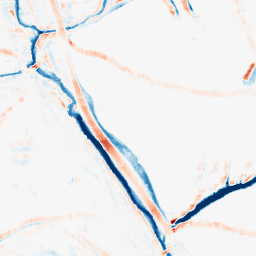
Category: morphological
Decomposition family: morphological_square
Decomposition parameters: operation: average
size: 10
Upsampling method: linear_exact
Upsampling parameters: scale: 8
Upsampling scale: 8